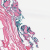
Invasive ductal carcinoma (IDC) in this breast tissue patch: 0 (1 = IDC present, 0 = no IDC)